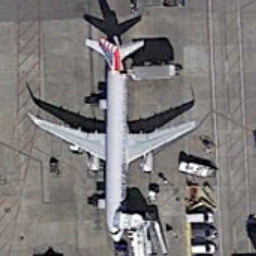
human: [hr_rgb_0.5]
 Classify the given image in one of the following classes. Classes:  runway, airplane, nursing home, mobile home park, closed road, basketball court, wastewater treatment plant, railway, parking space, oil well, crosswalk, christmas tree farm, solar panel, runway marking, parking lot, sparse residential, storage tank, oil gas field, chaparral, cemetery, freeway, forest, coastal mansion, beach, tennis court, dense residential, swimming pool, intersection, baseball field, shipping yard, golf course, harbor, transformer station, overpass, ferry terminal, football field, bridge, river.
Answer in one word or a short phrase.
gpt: airplane